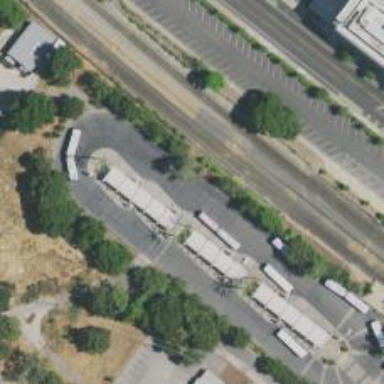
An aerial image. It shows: Busway road.